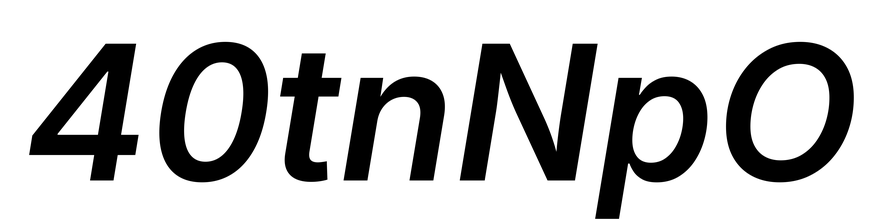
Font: Inter-Italic_SemiBold_Italic